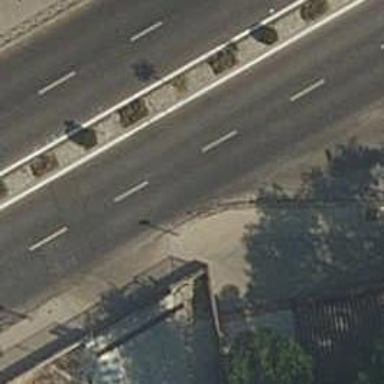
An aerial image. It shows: Footway surfaced with paving stones.